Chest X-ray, PA view. Patient: 52 years old, sex F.
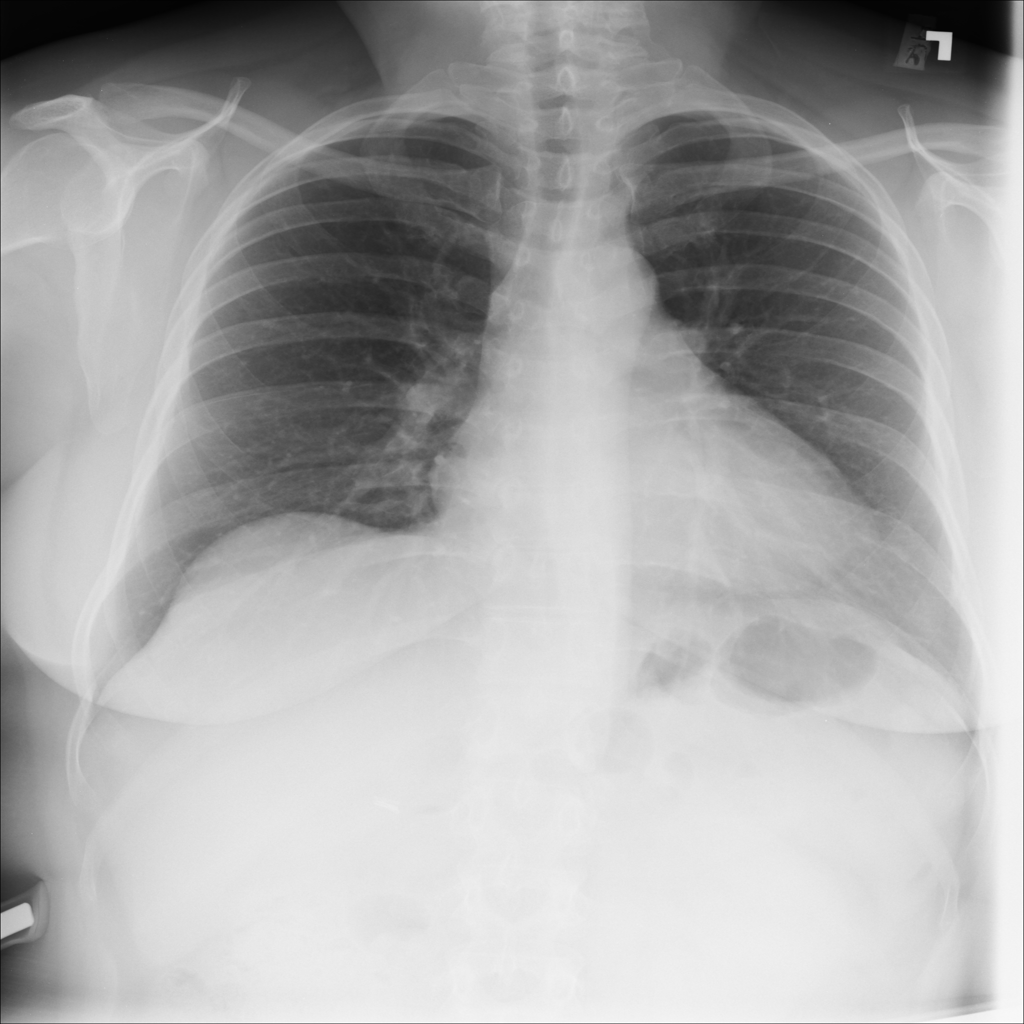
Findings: No Finding